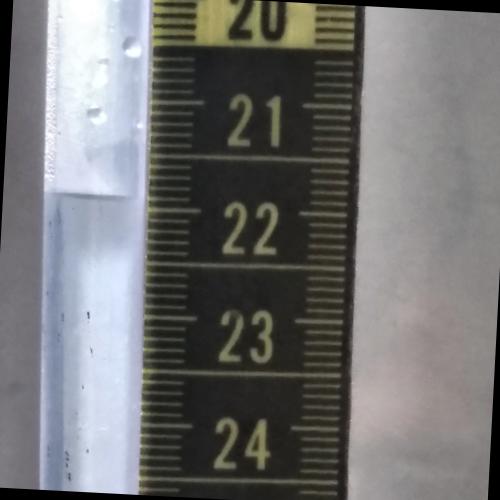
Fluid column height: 21.9 cm